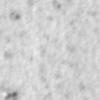
Label: no_change